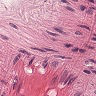
Metastatic tissue present: no